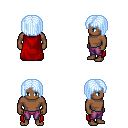
a pixel art fantasy rpg character, male body template, human, dark skin, red cape, magenta pants, white cyan pageboy hairstyle, four views (front, back, left, right), 2x2 character sprite sheet, small pixel art, hard edges, no anti-aliasing